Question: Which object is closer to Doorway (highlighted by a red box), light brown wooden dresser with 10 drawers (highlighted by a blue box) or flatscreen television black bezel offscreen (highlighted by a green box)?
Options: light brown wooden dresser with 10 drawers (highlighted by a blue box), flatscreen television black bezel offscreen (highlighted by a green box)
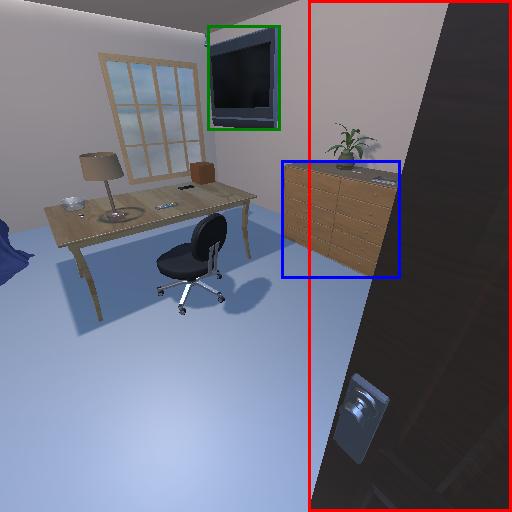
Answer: light brown wooden dresser with 10 drawers (highlighted by a blue box)